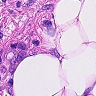
Metastatic tissue present: yes